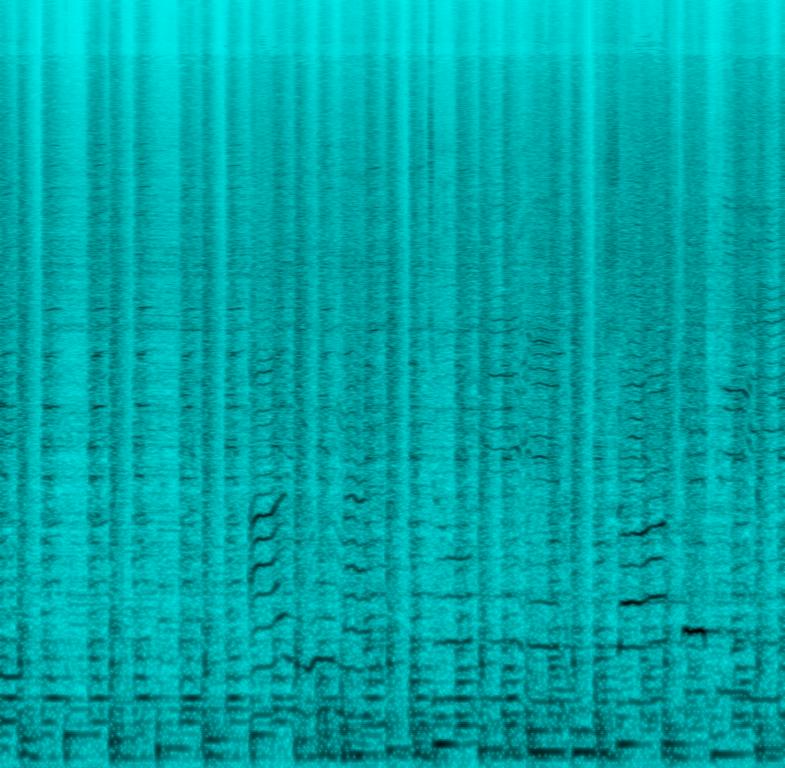
This rocksteady song features a male voice singing the main melody. This is accompanied by percussion playing a simple beat. The bass is played on a double bass in a rock and roll style progression. A trumpet plays a fill at the end when the voice pauses. There are other instruments being played, but the quality of recording is low and the instruments are not heard clearly. The mood of the song is happy.